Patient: sex M, age 71
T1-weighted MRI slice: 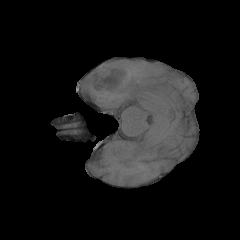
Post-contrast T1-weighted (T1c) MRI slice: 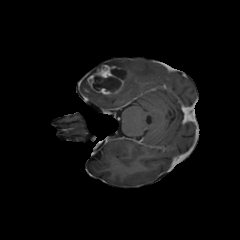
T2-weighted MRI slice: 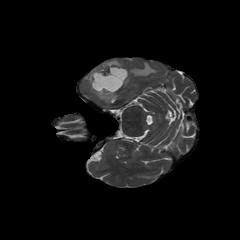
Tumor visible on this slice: yes
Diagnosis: Glioblastoma, IDH-wildtype
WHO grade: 4